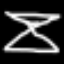
Label: hourglass